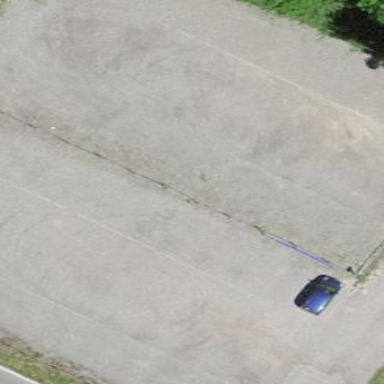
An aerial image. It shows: Parking area with surface.